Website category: phone
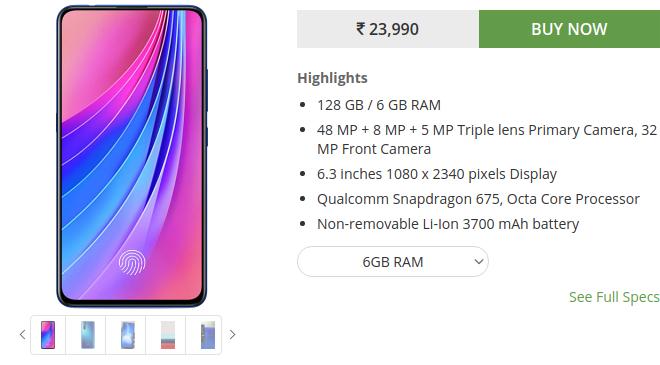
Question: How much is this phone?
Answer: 23,990

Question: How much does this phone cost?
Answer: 23,990

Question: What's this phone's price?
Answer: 23,990

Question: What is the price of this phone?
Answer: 23,990

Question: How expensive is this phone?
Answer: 23,990

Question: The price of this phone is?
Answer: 23,990

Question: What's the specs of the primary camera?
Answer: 48 MP + 8 MP + 5 MP Triple lens Primary Camera

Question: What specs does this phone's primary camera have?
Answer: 48 MP + 8 MP + 5 MP Triple lens Primary Camera

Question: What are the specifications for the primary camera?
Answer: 48 MP + 8 MP + 5 MP Triple lens Primary Camera

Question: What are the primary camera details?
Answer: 48 MP + 8 MP + 5 MP Triple lens Primary Camera

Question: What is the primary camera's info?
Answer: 48 MP + 8 MP + 5 MP Triple lens Primary Camera

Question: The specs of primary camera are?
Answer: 48 MP + 8 MP + 5 MP Triple lens Primary Camera

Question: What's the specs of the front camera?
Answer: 32 MP Front Camera

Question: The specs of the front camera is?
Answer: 32 MP Front Camera

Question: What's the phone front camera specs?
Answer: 32 MP Front Camera

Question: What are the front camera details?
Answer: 32 MP Front Camera

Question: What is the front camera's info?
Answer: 32 MP Front Camera

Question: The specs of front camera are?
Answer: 32 MP Front Camera

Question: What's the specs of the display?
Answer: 6.3 inches 1080 x 2340 pixels Display

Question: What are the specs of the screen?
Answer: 6.3 inches 1080 x 2340 pixels Display

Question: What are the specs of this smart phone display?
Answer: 6.3 inches 1080 x 2340 pixels Display

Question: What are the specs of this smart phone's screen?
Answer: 6.3 inches 1080 x 2340 pixels Display

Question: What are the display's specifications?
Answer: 6.3 inches 1080 x 2340 pixels Display

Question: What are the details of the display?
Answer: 6.3 inches 1080 x 2340 pixels Display

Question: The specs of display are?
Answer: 6.3 inches 1080 x 2340 pixels Display

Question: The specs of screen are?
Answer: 6.3 inches 1080 x 2340 pixels Display

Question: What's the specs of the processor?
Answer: Qualcomm Snapdragon 675, Octa Core Processor

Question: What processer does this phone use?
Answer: Qualcomm Snapdragon 675, Octa Core Processor

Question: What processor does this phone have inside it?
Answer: Qualcomm Snapdragon 675, Octa Core Processor

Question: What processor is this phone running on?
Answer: Qualcomm Snapdragon 675, Octa Core Processor

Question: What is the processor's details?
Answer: Qualcomm Snapdragon 675, Octa Core Processor

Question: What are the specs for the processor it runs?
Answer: Qualcomm Snapdragon 675, Octa Core Processor

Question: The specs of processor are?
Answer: Qualcomm Snapdragon 675, Octa Core Processor

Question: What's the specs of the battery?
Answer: Non-removable Li-Ion 3700 mAh battery

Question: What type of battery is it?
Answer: Non-removable Li-Ion 3700 mAh battery

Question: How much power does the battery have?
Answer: Non-removable Li-Ion 3700 mAh battery

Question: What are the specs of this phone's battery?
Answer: Non-removable Li-Ion 3700 mAh battery

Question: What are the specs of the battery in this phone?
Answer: Non-removable Li-Ion 3700 mAh battery

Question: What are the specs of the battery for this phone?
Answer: Non-removable Li-Ion 3700 mAh battery

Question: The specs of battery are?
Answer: Non-removable Li-Ion 3700 mAh battery